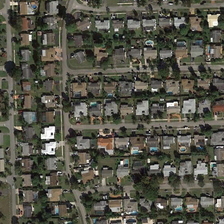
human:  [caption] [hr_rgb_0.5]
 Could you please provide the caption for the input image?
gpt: many green plants are planted around the neighborhood .

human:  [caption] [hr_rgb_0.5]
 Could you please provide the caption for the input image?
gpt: the area is a densely populated area .

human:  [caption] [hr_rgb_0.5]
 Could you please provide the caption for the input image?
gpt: many green plants are planted around the neighborhood .

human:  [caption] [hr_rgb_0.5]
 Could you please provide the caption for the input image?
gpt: the area is a densely populated area .

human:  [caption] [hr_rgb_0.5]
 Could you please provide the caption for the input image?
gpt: the area is a densely populated area .